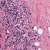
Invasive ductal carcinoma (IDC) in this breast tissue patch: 1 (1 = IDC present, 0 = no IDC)